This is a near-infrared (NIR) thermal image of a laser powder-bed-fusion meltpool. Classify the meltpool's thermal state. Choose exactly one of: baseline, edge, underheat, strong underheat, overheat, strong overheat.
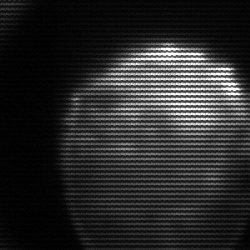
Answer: edge